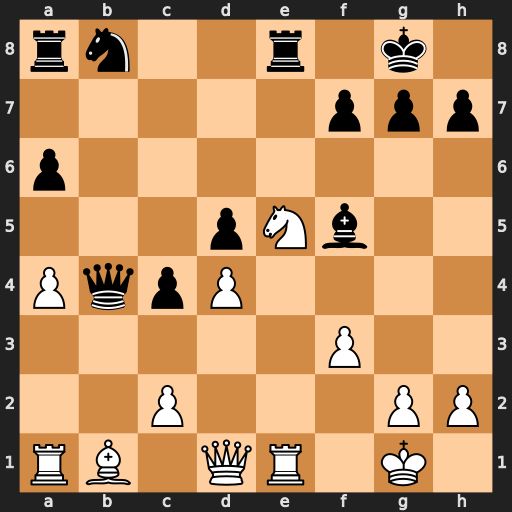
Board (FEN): rn2r1k1/5ppp/p7/3pNb2/PqpP4/5P2/2P3PP/RB1QR1K1
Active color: w
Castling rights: -
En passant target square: -
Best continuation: c3 Qxc3 Bxf5